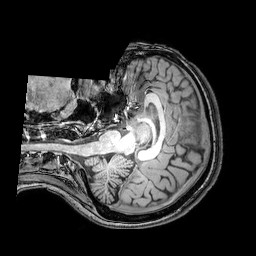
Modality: T1w
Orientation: axial
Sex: female
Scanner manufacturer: philips
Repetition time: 0.008136 s
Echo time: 0.00372 s